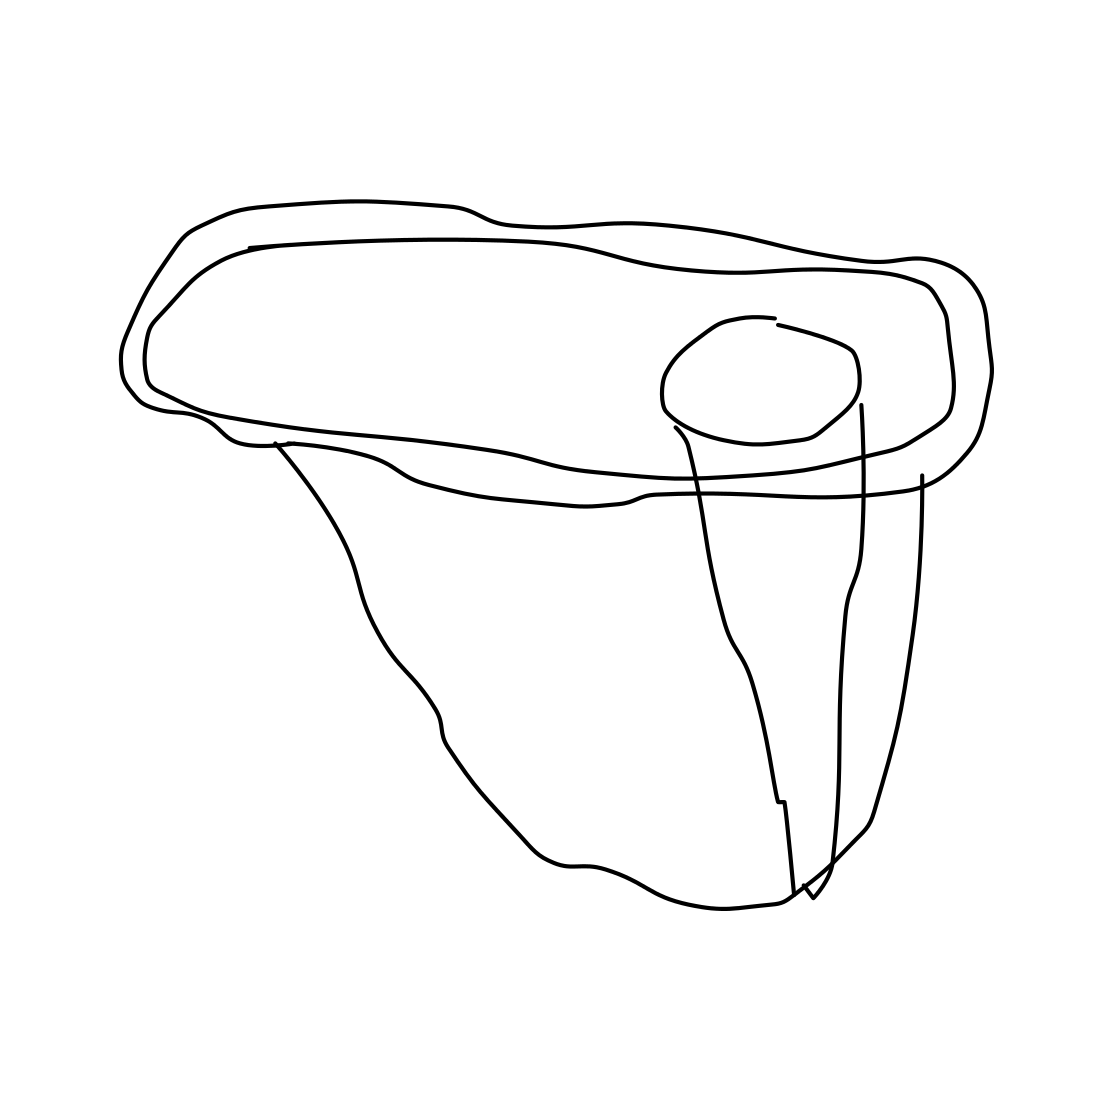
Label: toilet